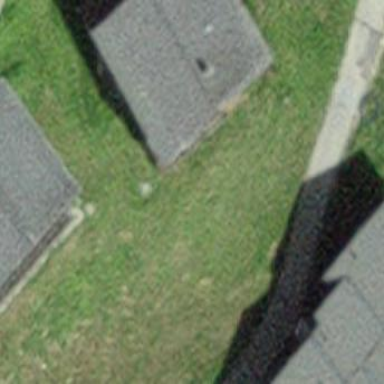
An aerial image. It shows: Part of building.